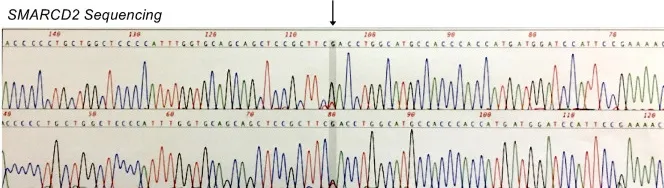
Sanger confirmation of missense mutations identified by whole exome sequencing analysis. (B) Heterozygous SMARCD2 mutation (c.311G>T, p. Arg104Leu). FP, forward primer; RP, reverse primer.
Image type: chart (chart)